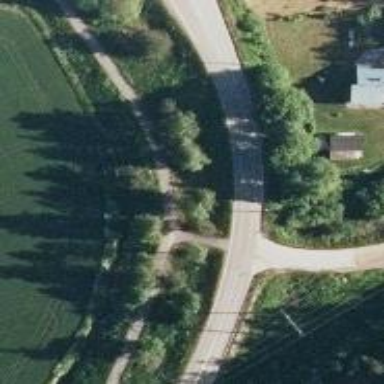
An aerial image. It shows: Cycleway.